Aerial crown-view tile of a tropical tree (Barro Colorado Island, Panama), acquired 20250414:
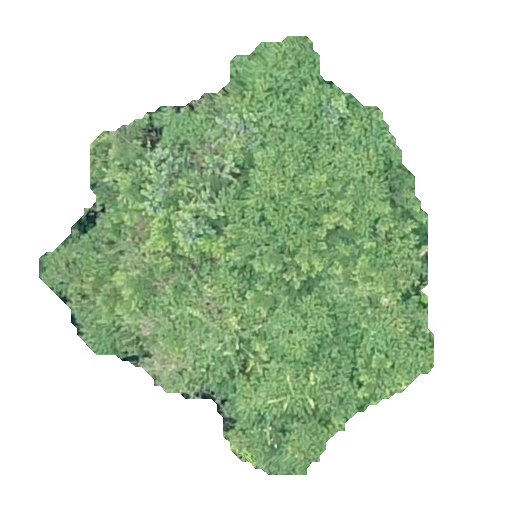
Species: Tachigali panamensis
GBIF accepted scientific name: Tachigali panamensis
Crown area: 160.753 m²